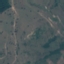
Land use / land cover: Pasture